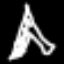
Label: The Eiffel Tower